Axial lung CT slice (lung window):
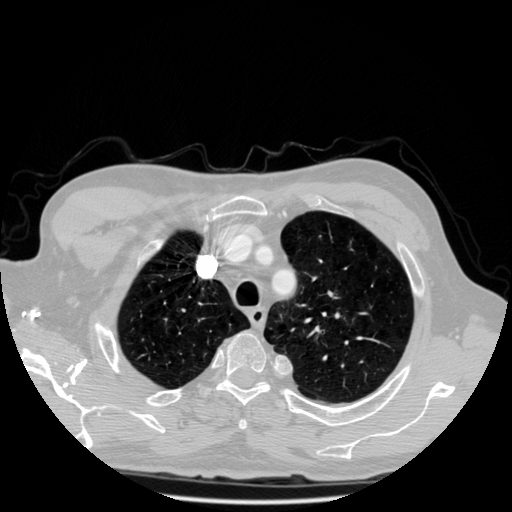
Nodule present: no